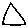
Label: triangle